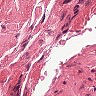
Metastatic tissue present: no